Current action and preconditions to check: path_clear

Your task: For each precondition in the list above, predict whether it will hold at this action.

Consider the current scene as observed from the mobile robot's camera, and analyze the predicted future states of all dynamic agents (e.g., people, animals, vehicles, or any moving entities) within the NEXT SECOND.

IMPORTANT: Only answer "very likely" if you are absolutely certain—based on strong, clear evidence—that a dynamic agent will violate the precondition in the predicted future state. Do NOT answer "very likely" for unlikely, ambiguous, or low-probability risks.

Ask yourself for each precondition: Is there a high probability, with clear and convincing evidence, that the predicted future states of any dynamic agent will interfere with the predicted future state of the currently executing action within the NEXT SECOND, causing that precondition to fail?

Assess the risk level based on these predictions. Use "likely" or "very likely" if motions create a clear risk of interference.

Use "neutral" or "improbable" if agents are nearby but their predicted paths are clearly diverging or non-conflicting.

Failure Risk Categories: "very improbable", "improbable", "neutral", "likely", "very likely"

Answer Format: Output ONLY the probability_of_failure value from these categories: "very improbable", "improbable", "neutral", "likely", "very likely"

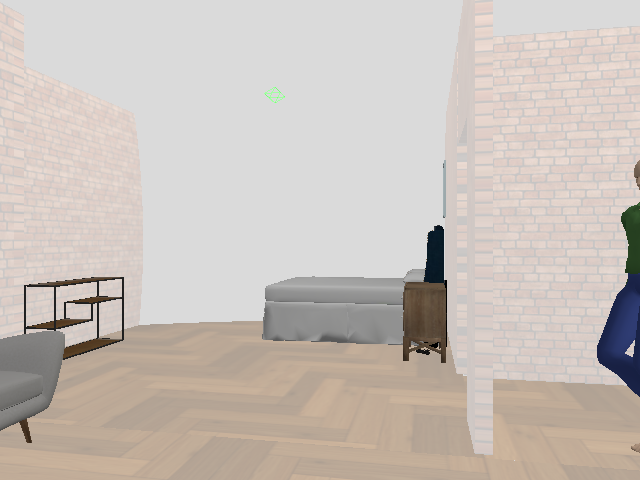

Answer: neutral